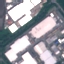
Land use / land cover class: Industrial